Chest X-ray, PA view. Patient: 68 years old, sex M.
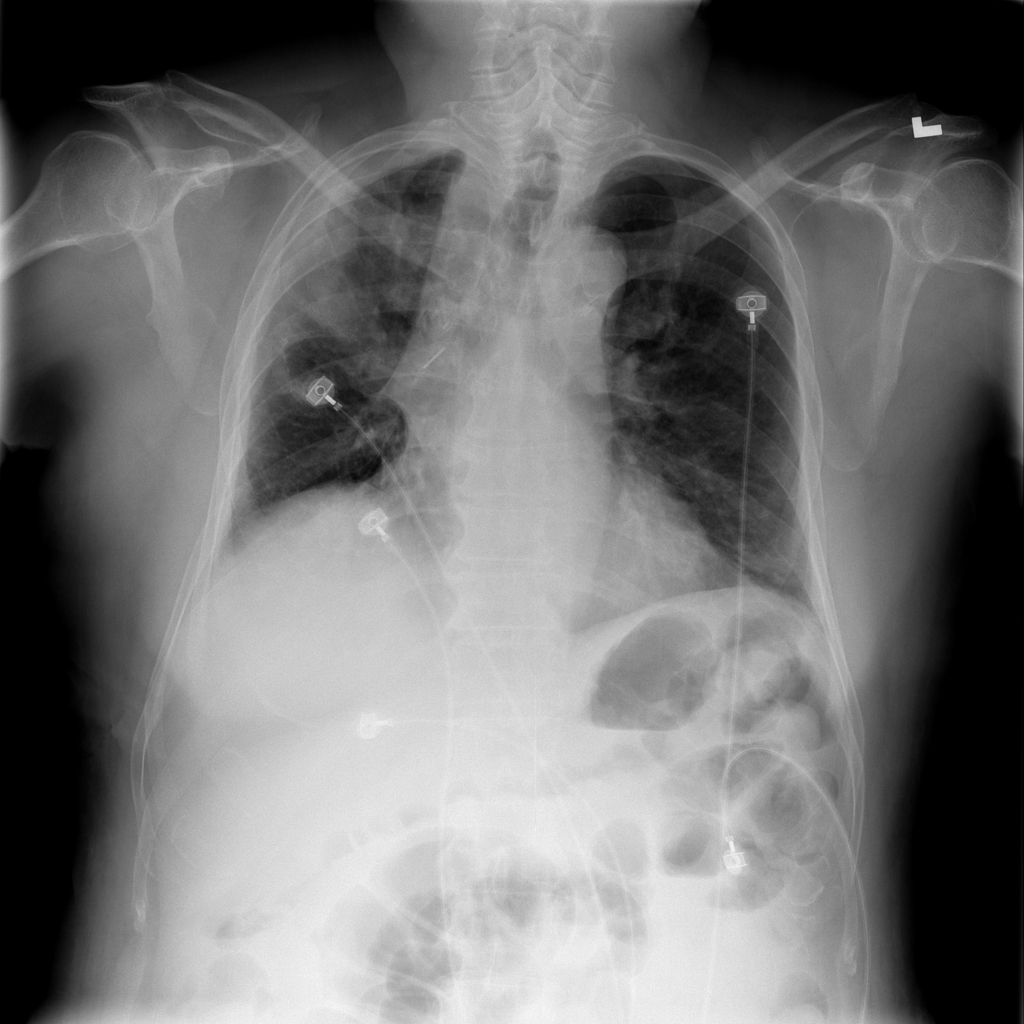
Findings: Pleural_Thickening